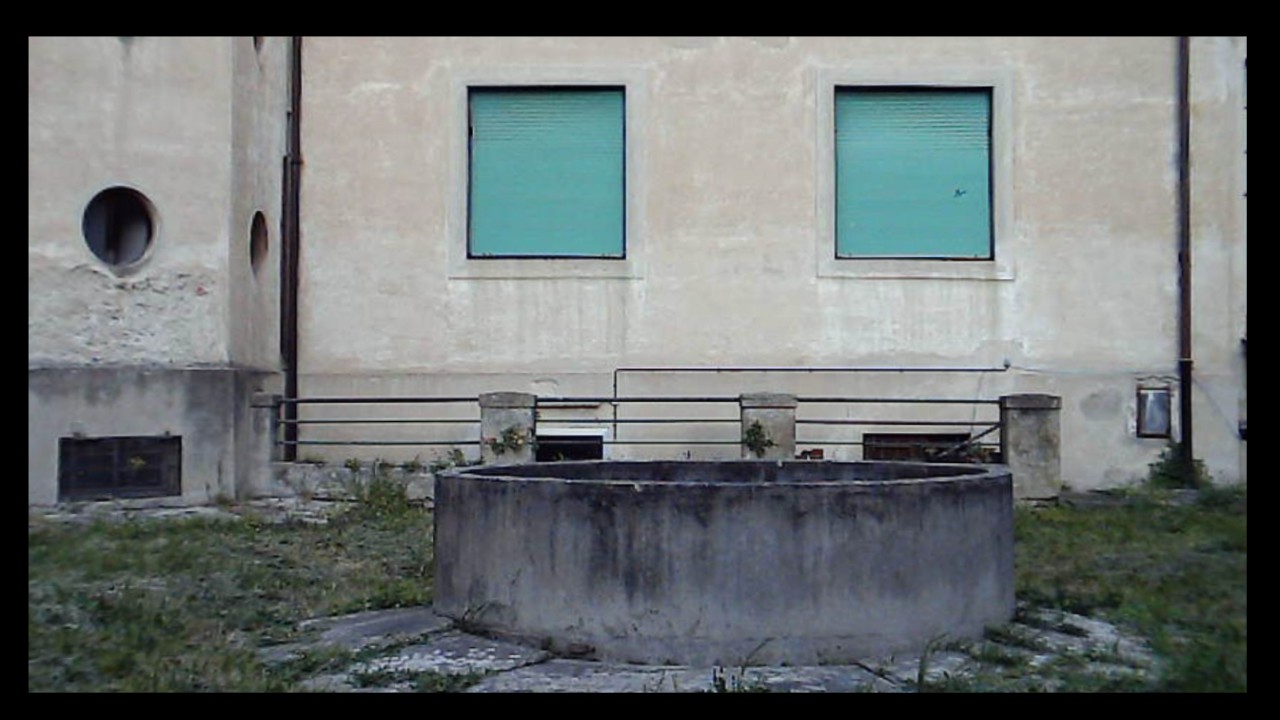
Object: Betafpv air75